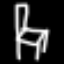
Label: chair